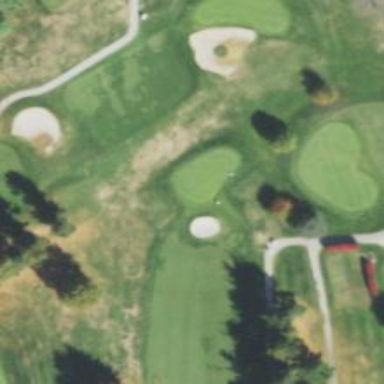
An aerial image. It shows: View of golf hole.